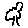
Label: tree